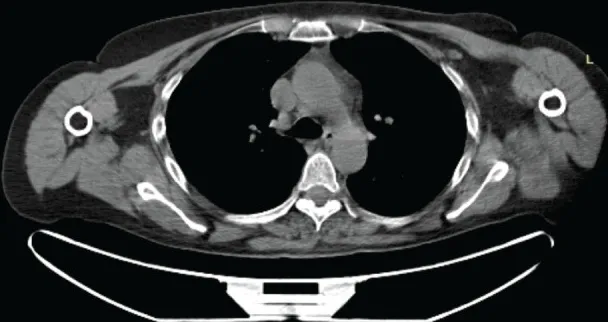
(C) Complete response after 6 months of treatment with olaparib; no contrast enhancement at PET-CT scan.
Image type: radiology (ct)